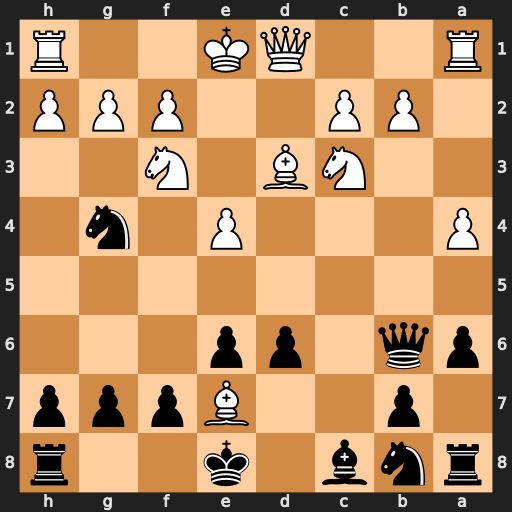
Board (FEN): rnb1k2r/1p2Bppp/pq1pp3/8/P3P1n1/2NB1N2/1PP2PPP/R2QK2R
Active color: b
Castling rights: KQkq
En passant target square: -
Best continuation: Qxf2#